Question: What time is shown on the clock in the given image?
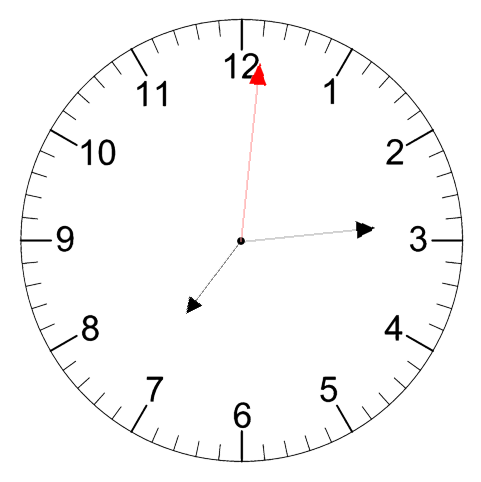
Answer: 07:14:01